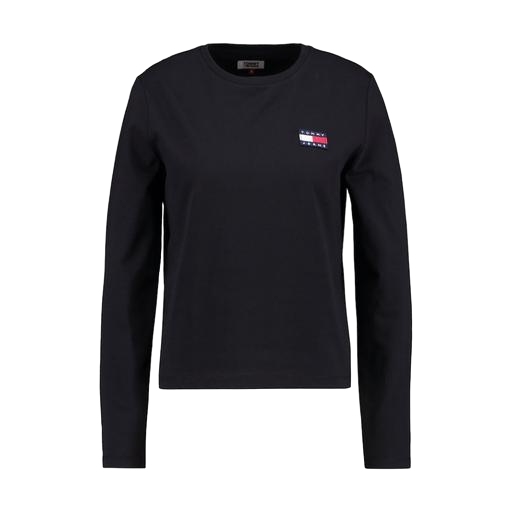
long-sleeve tee, longsleeve t-shirt, black women's long sleeve t-shirt, white background